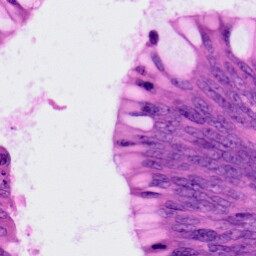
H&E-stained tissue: Colon